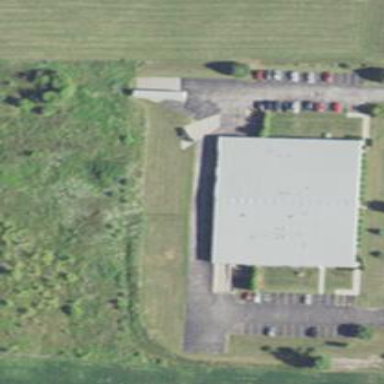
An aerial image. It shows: Industrial building.